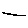
Label: line